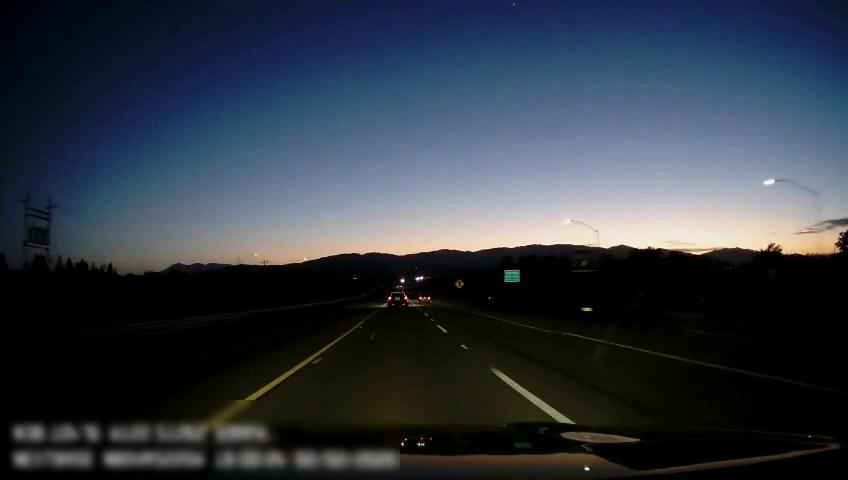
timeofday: Dusk/Dawn/Twilight
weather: Sunny
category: Drivable Space
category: Vehicles | Car
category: Vehicles | Car
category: Lanes | Current Lane
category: Lanes | Current Lane
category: Lanes | Alternate Lane
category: Traffic | Signs
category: Traffic | Signs